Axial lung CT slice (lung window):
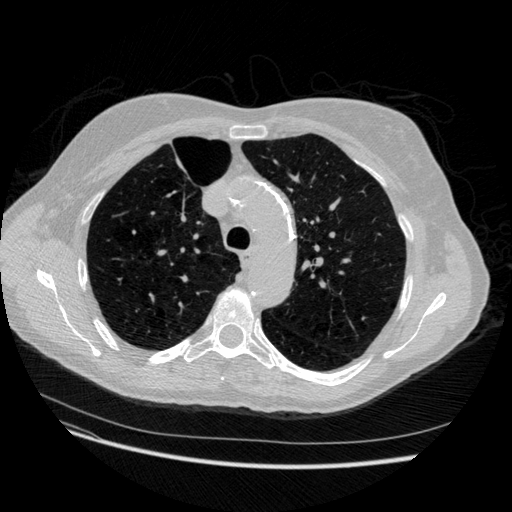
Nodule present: no